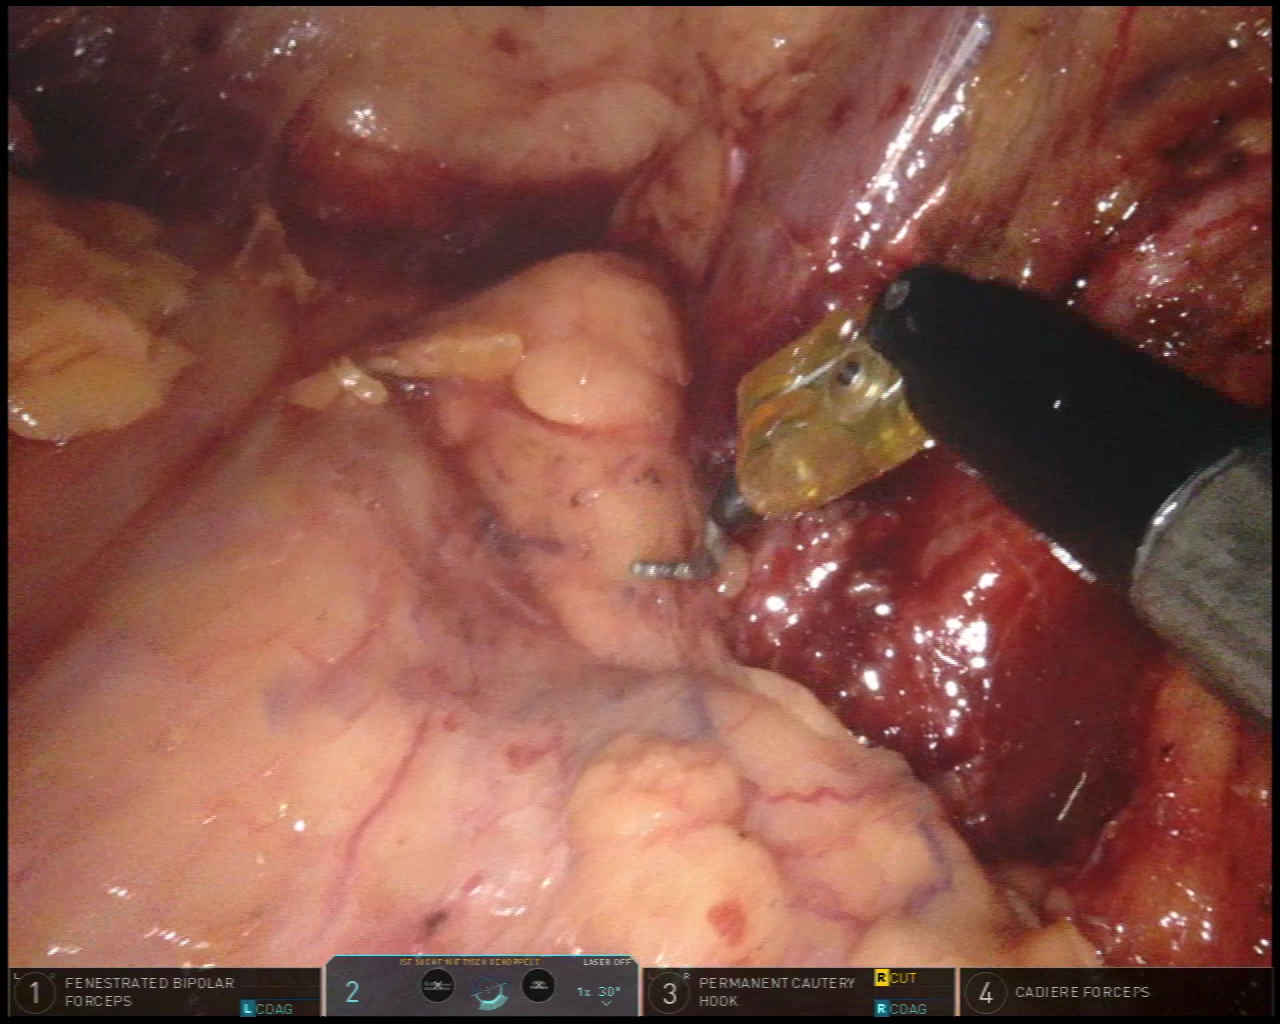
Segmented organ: ureter
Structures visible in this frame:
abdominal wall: no
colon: no
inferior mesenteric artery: no
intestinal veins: no
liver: no
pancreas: no
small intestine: no
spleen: no
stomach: no
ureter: yes
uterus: no
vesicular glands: no